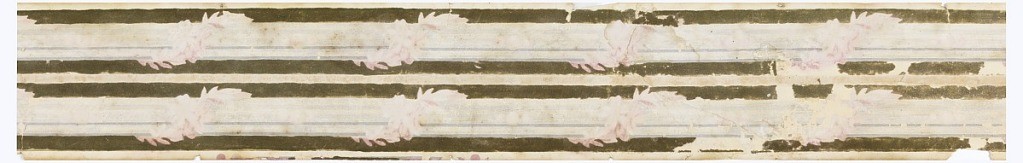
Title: Border
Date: ca. 1860
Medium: Block-printed
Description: Dark brown field. Narrow white stripe in center, bordered top and bottom by wide bars wrapped by pink garlands.